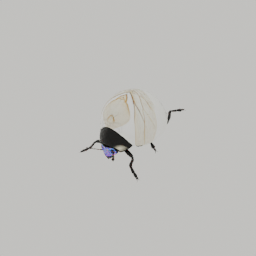
Label: animals